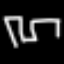
Label: pants